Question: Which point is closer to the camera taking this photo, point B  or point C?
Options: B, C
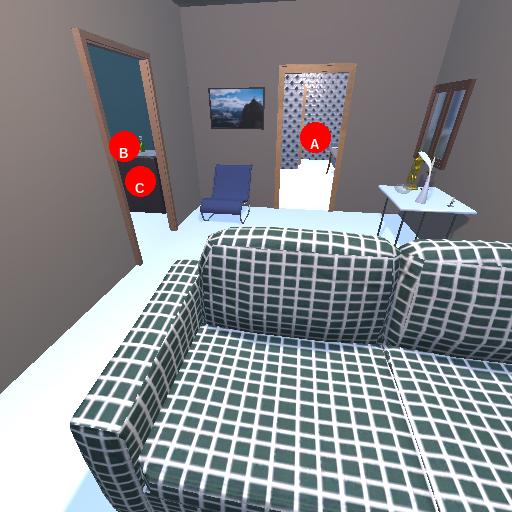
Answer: B